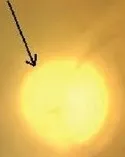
Fundus picture at last visit shows sclerosed vessels (thick arrow) and disc pallor (thin arrow).
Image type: ophthalmic_imaging (fundus_photograph)